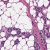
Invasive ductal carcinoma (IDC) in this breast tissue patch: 0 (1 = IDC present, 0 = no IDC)